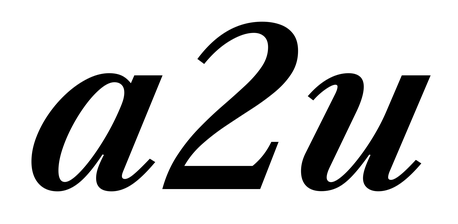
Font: LibreCaslonText-Italic_SemiBold_Italic